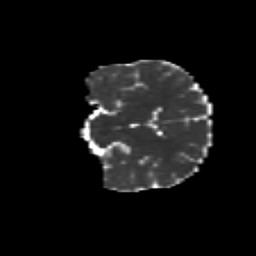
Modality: MD
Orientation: coronal
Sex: female
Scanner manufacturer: siemens
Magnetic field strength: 3 T
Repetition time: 5 s
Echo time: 0.071 s